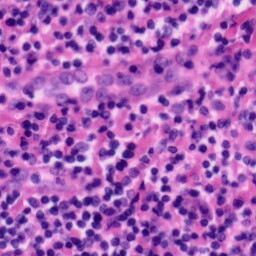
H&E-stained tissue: Tonsil